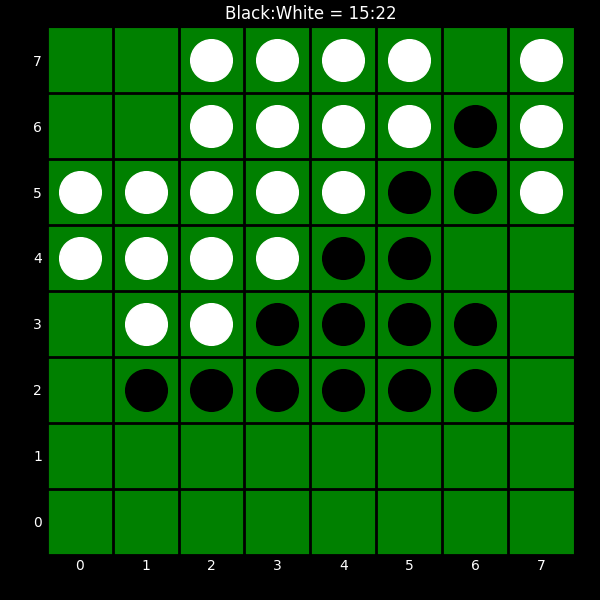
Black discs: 15
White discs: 22